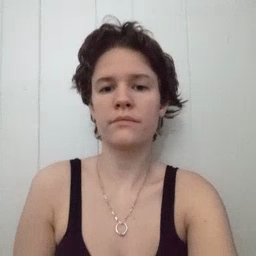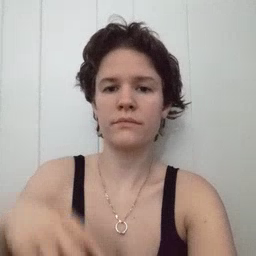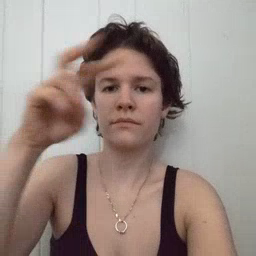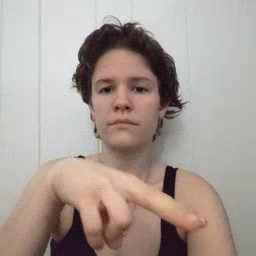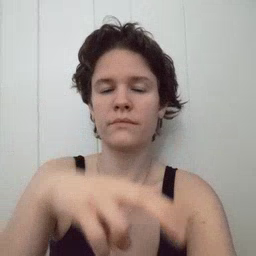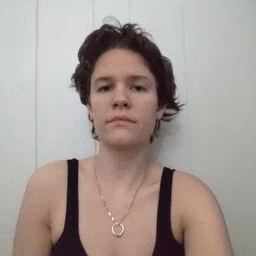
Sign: jump